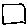
Label: square